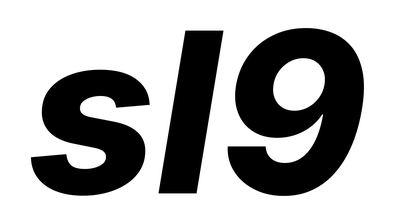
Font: Inter-Italic_ExtraBold_Italic